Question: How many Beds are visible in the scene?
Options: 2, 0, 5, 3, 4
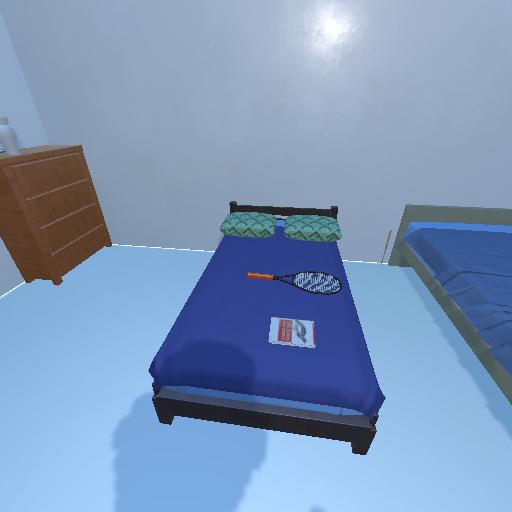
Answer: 2